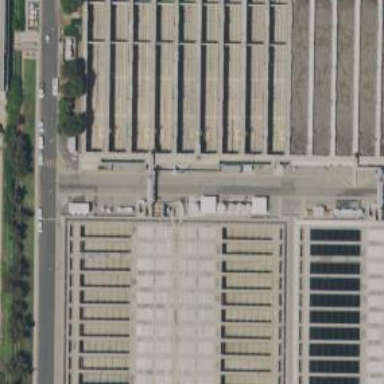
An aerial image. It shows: Industrial building.